Question: I made a budget spreadsheet that automatically updates from a form I fill out. I'm trying to use query to sum specific cells since sumif doesn't automatically include new entries and query would be easier to change each month.
Column A is hidden since it just contains the timestamp information.
Column B is the date that I made the purchase.
Column C is the category of the purchase.
Column D is the amount I spent.

And here is the query formula I'm using to try to add all income together:
'=query(C152:D184,"Select Sum (Col4) where Col3='Income'")'
But I get the error "Unable to parse query string for Function QUERY parameter 2: NO_COLUMN: Col4". Any advice?
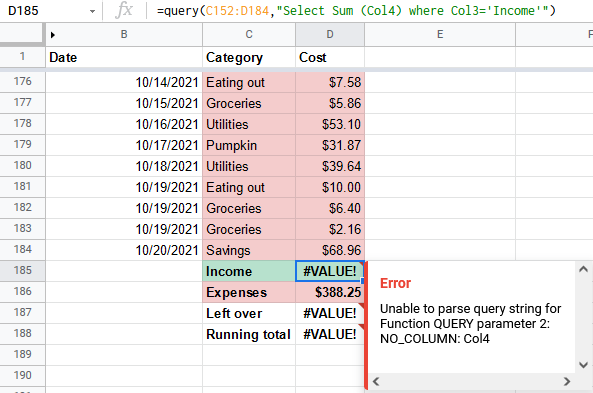
Answer: You need to enclose a real range 'C152:D184' in '{}' to use 'ColN' (you'll have 'Col1' and 'Col2' here). Otherwise use letters ('C' and 'D'). Also you are missing 'GROUP BY' statement and 'LABEL' (this one not to display a header for the sum).
So this:
'''
=QUERY({C152:D184}, "SELECT SUM(Col2) WHERE Col1 = 'Income' GROUP BY Col1 LABEL SUM(Col2) ''",)
'''
Or this:
'''
=QUERY(C152:D184, "SELECT SUM(D) WHERE C = 'Income' GROUP BY C LABEL SUM(D) ''",)
'''
Or this:
'''
=SUMIF(C152:C184, "Income", D152:D184)
'''
Or this:
'''
=SUM(FILTER(C152:C184, D152:D184 = "Income"))
'''